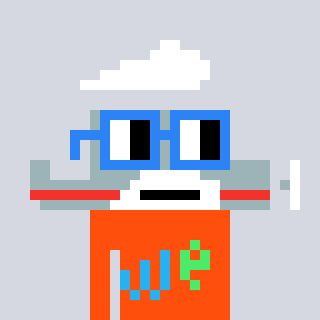
a pixel art character with square blue glasses, a plane-shaped head and a orange-colored body on a cool background